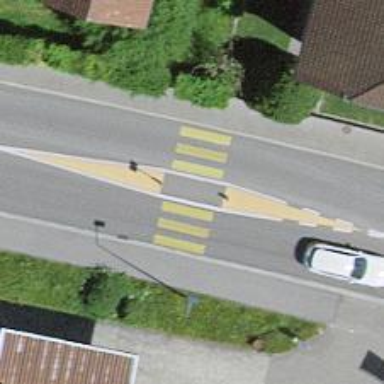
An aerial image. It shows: Marked road crossing with pedestrian island.